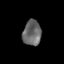
Tissue: skin
Cell type: Epithelial cells
Senescence score: 0.2464
Nuclear area (px): 458
Mean DAPI intensity: 102.845